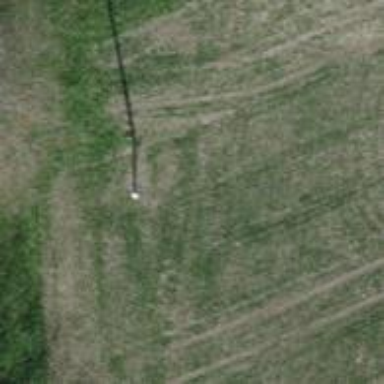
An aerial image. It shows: Straight power pole.